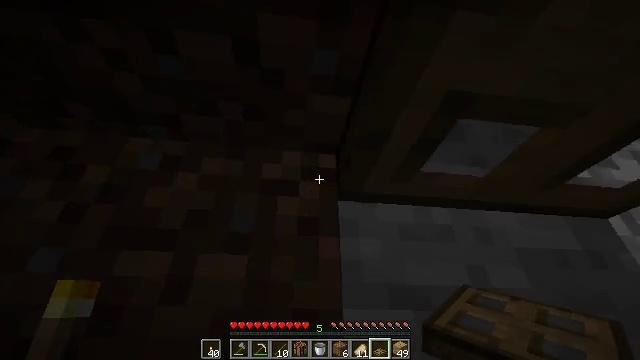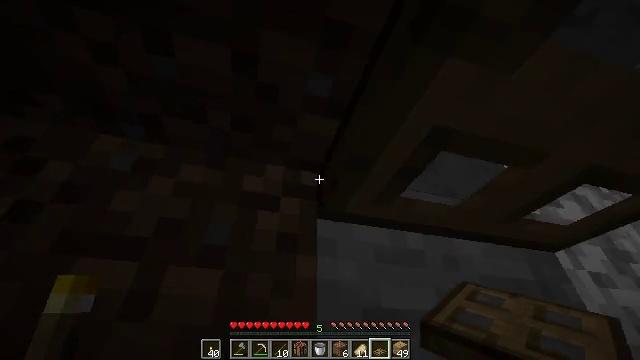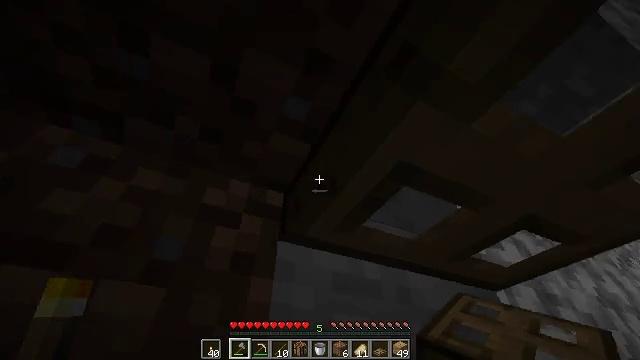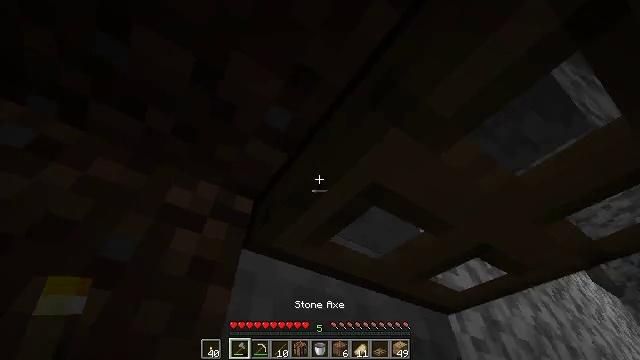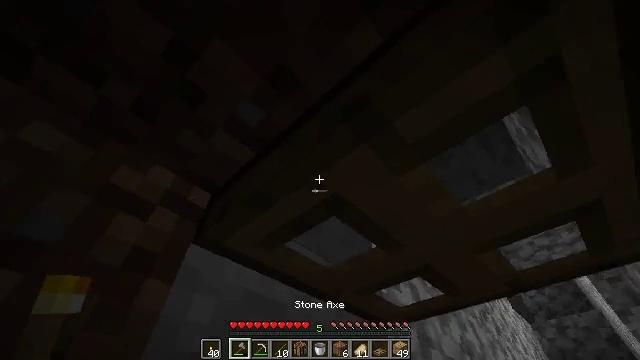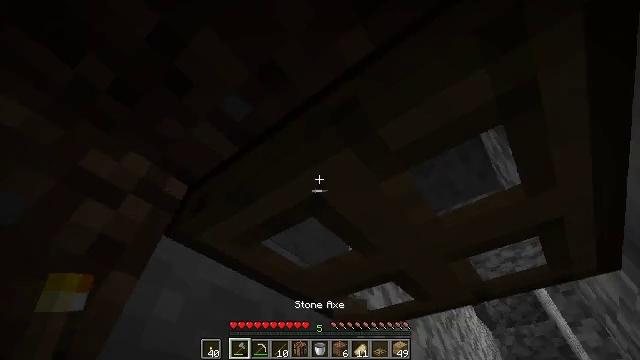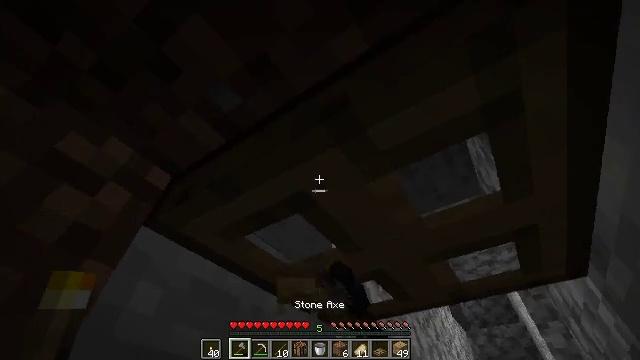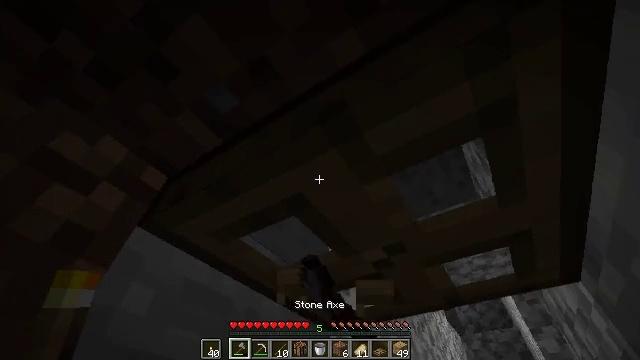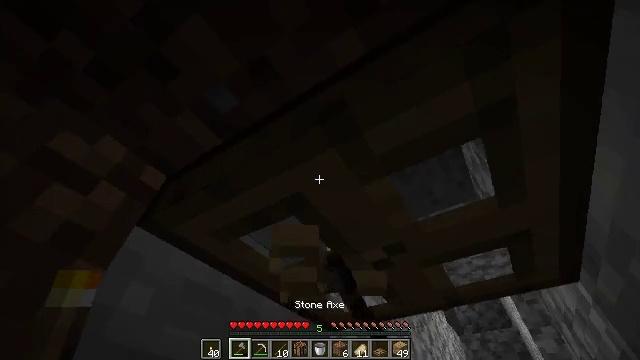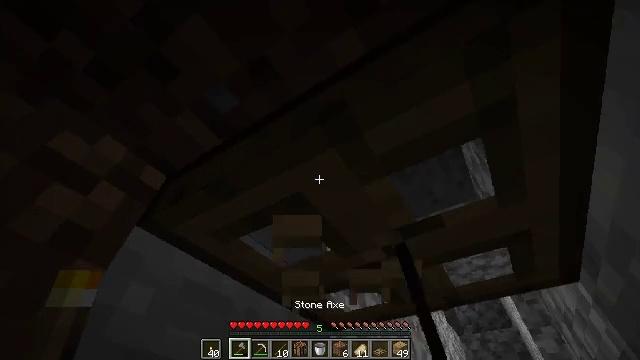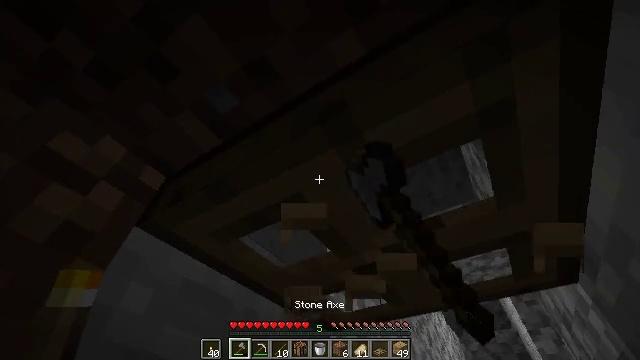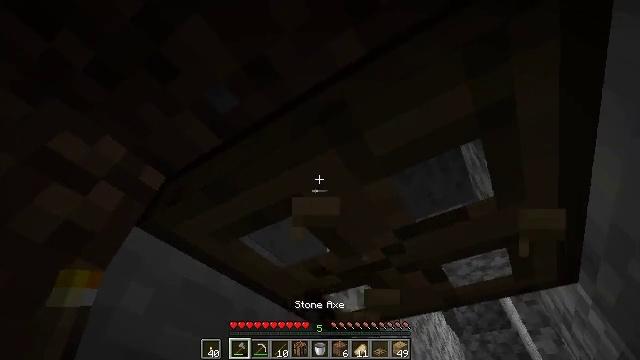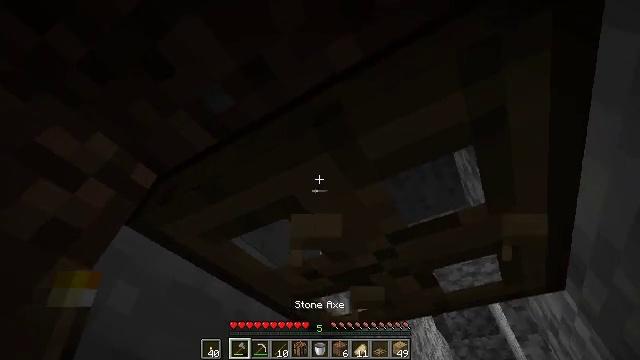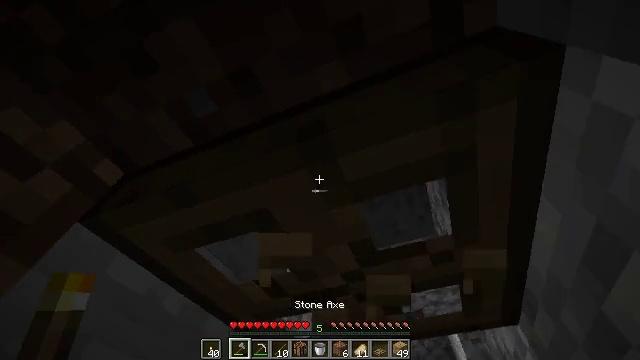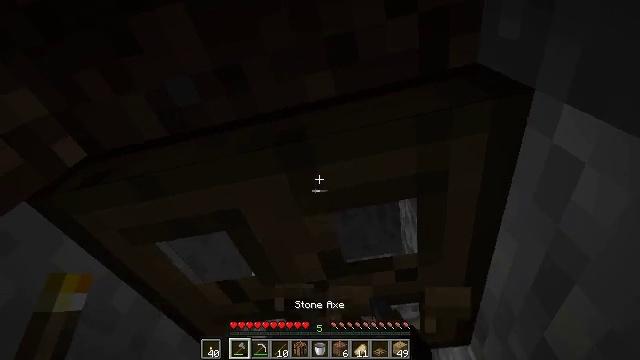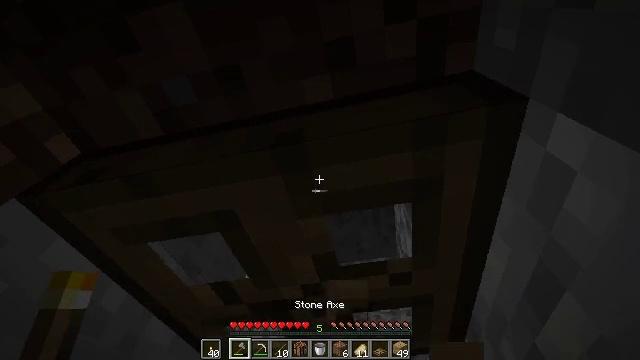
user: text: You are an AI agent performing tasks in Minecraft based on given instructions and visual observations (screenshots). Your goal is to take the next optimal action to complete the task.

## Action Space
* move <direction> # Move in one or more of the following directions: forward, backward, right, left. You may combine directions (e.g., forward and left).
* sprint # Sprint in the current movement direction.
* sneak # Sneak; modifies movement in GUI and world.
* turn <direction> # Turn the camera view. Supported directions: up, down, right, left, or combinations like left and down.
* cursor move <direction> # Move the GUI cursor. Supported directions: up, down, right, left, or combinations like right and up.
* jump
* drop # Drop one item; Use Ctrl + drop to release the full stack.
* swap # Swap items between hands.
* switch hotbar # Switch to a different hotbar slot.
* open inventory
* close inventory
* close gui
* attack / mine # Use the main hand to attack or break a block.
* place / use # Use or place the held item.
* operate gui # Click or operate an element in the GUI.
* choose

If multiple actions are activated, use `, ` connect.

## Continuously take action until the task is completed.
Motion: motion action
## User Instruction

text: Break the oak trapdoor to collect it.
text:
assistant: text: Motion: turn right and up
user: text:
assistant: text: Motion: turn right and up, switch to hotbar 1
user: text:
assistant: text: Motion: turn right and up, switch to hotbar 1
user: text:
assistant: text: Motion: turn right and up, switch to hotbar 1
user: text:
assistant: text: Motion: turn right, attack / mine, switch to hotbar 1
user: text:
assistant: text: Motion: turn right, attack / mine
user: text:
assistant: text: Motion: turn right, attack / mine
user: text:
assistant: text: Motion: attack / mine
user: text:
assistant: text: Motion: attack / mine
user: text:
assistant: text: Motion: attack / mine
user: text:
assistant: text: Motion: attack / mine
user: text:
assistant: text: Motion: turn right, attack / mine
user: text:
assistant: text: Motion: turn right and up, attack / mine
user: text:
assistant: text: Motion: turn right and up, attack / mine
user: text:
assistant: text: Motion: turn right, attack / mine
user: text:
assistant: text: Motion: attack / mine
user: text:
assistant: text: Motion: attack / mine
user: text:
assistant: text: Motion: attack / mine
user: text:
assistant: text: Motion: attack / mine
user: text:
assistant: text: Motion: attack / mine
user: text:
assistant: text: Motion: attack / mine
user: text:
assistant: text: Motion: attack / mine
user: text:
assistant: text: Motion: attack / mine
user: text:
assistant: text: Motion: attack / mine
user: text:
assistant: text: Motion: attack / mine
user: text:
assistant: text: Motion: turn left, attack / mine
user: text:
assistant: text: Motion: turn left and down, attack / mine
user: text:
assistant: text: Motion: turn left, attack / mine
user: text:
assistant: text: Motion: turn left, attack / mine
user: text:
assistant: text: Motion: attack / mine